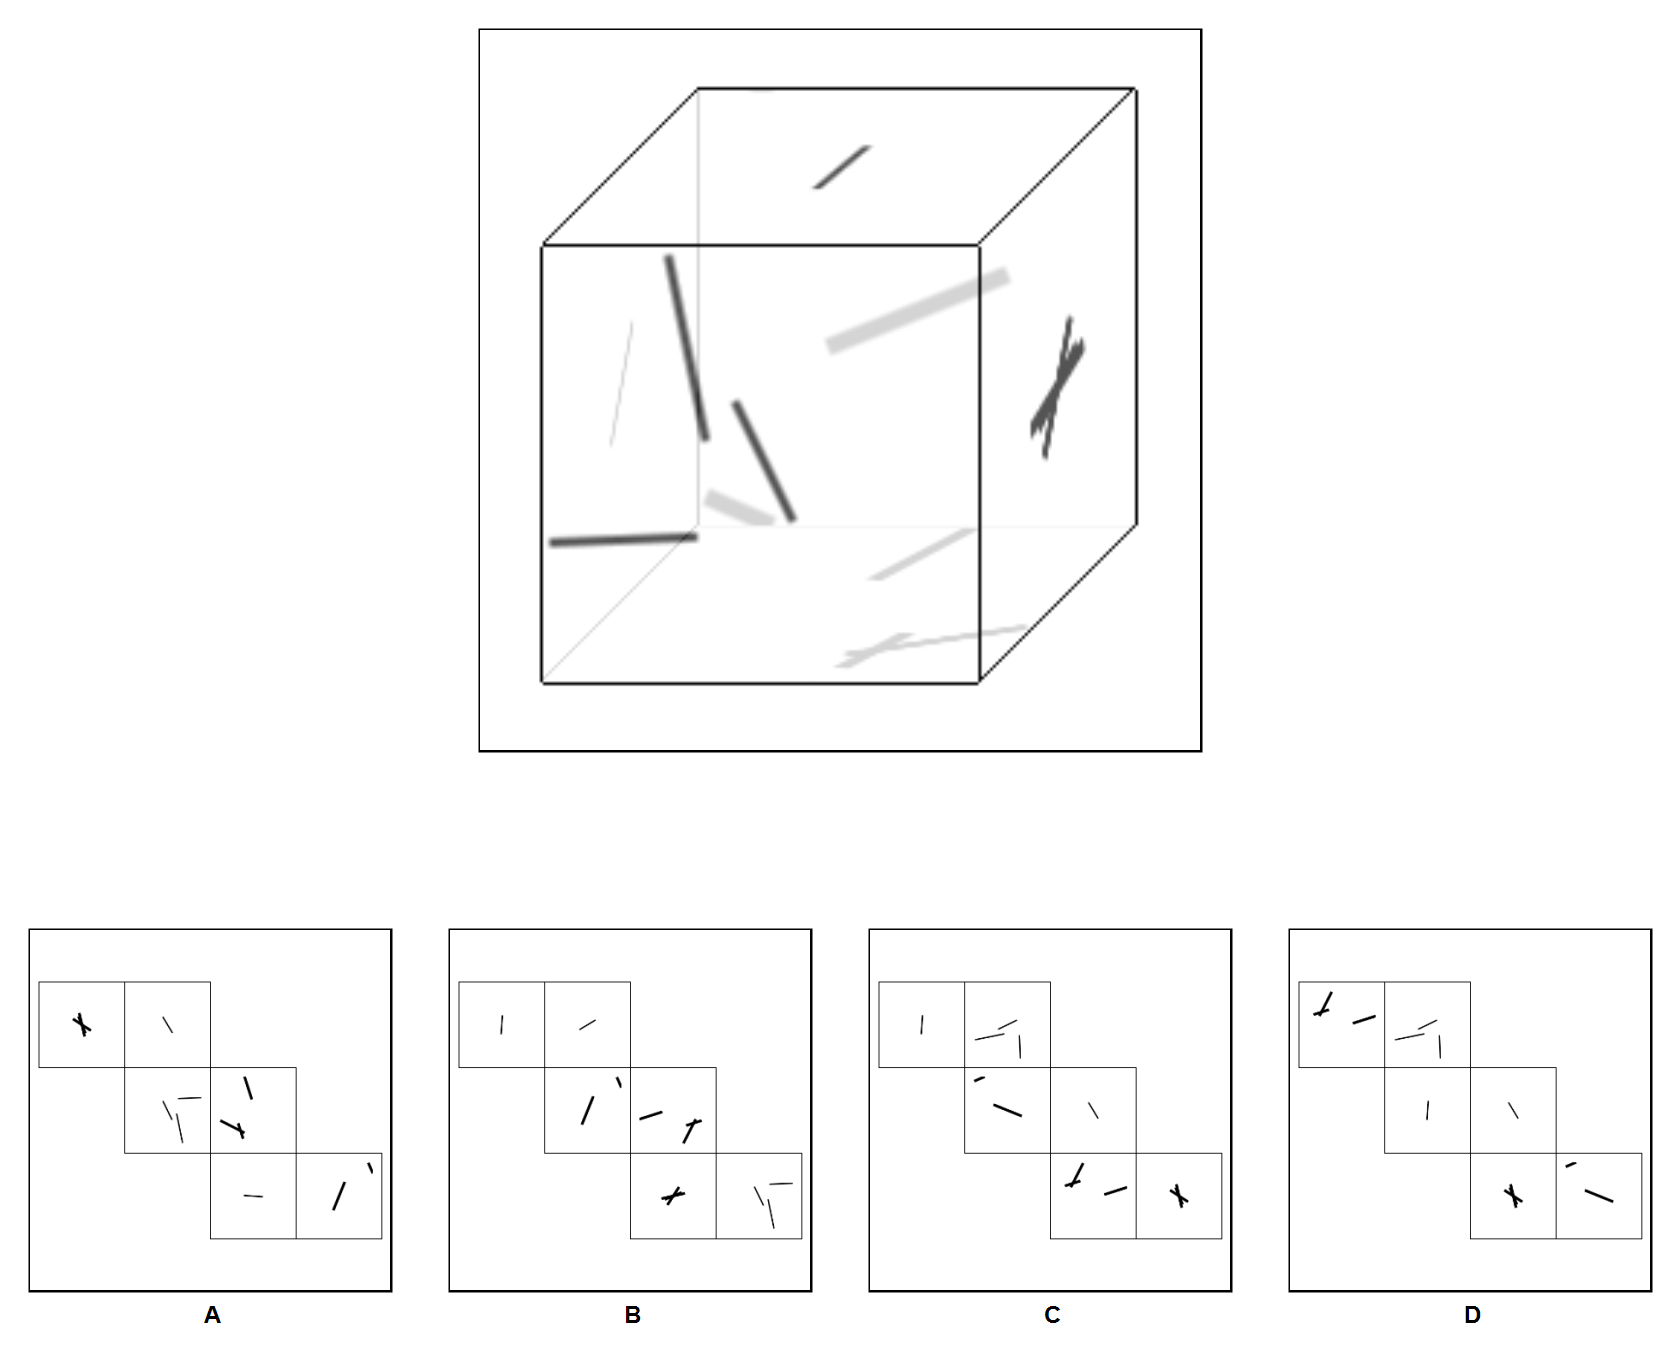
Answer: B